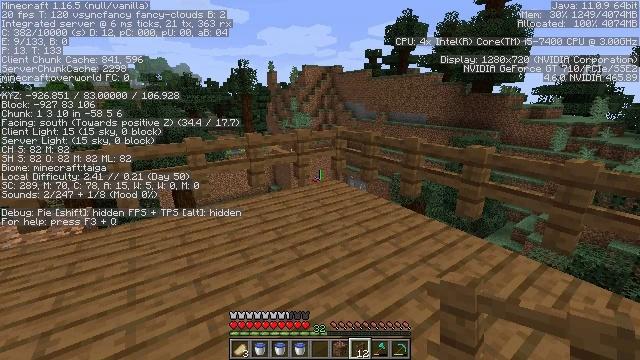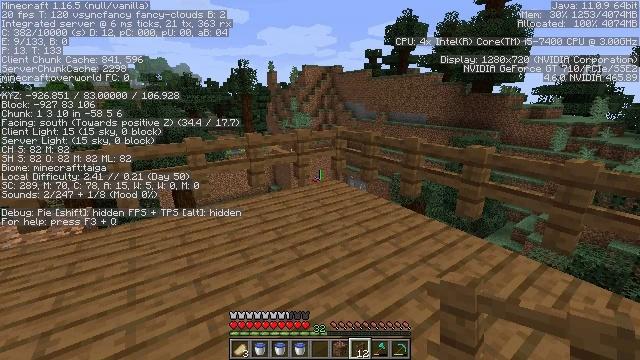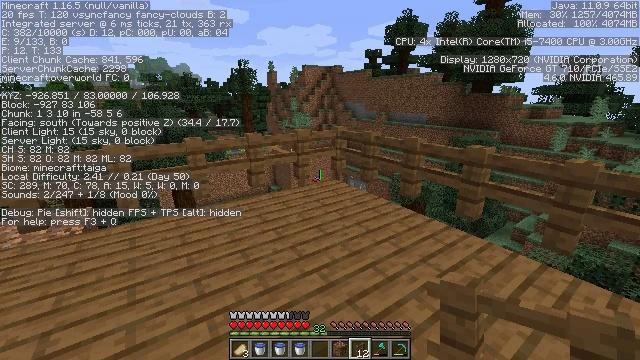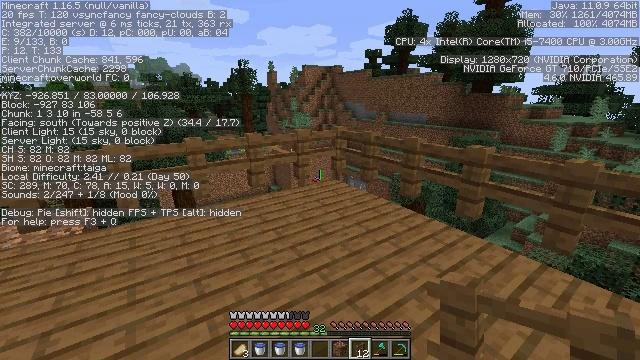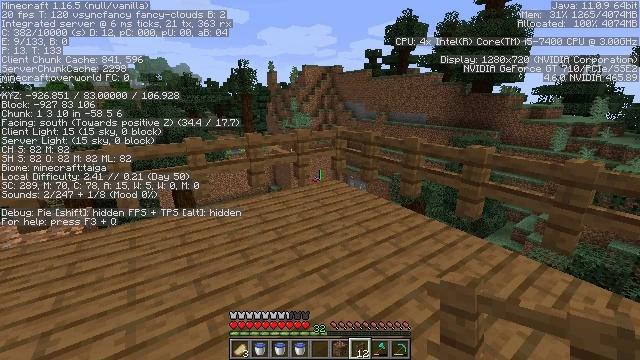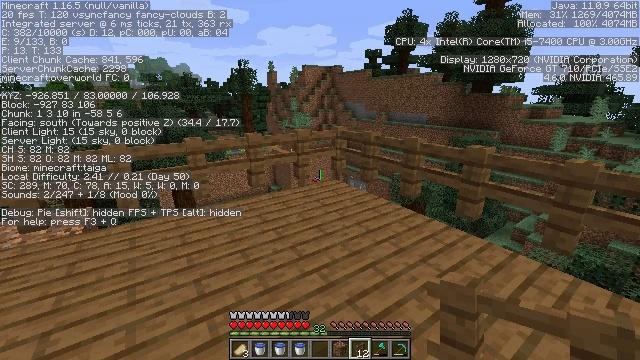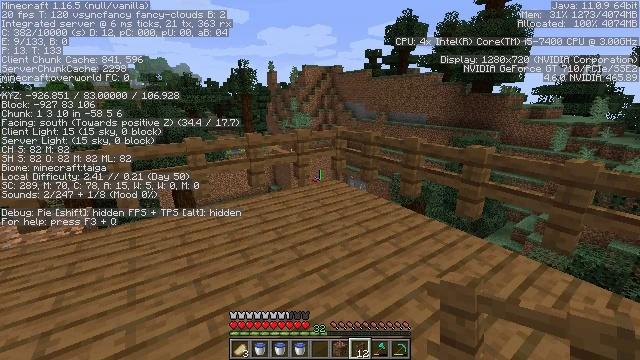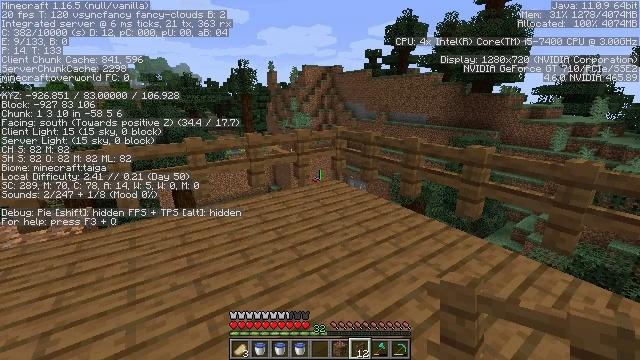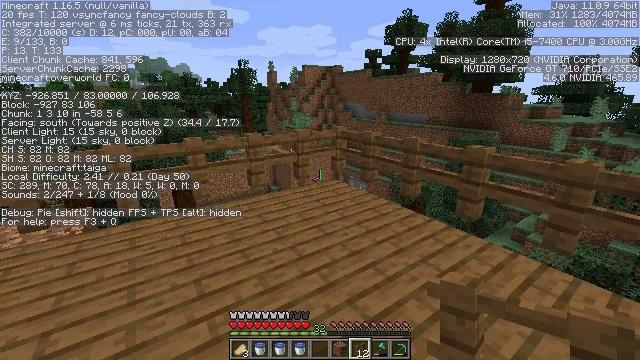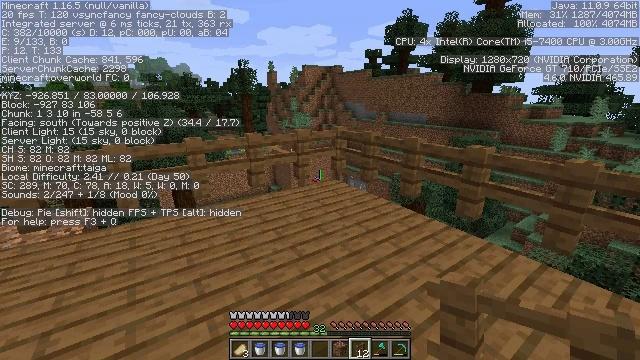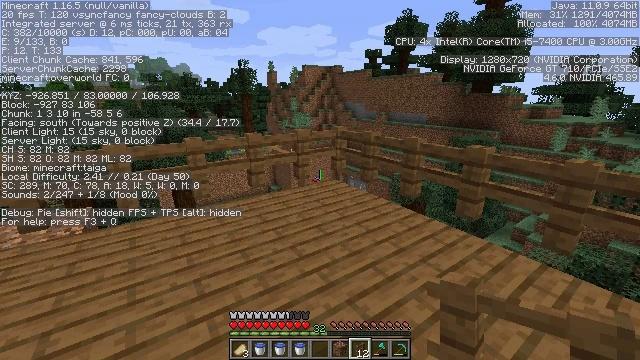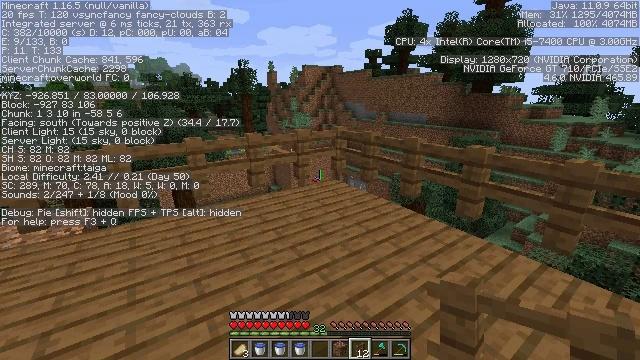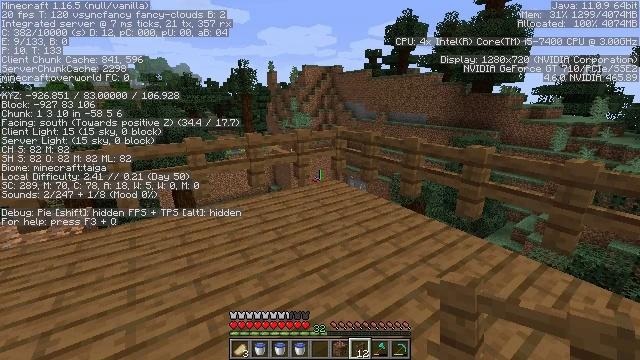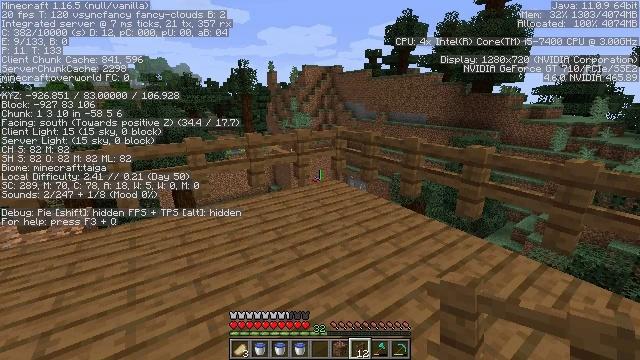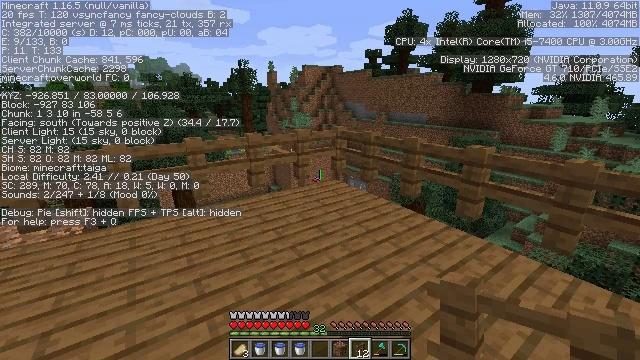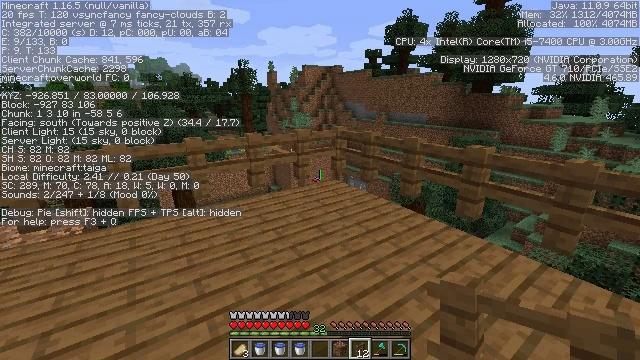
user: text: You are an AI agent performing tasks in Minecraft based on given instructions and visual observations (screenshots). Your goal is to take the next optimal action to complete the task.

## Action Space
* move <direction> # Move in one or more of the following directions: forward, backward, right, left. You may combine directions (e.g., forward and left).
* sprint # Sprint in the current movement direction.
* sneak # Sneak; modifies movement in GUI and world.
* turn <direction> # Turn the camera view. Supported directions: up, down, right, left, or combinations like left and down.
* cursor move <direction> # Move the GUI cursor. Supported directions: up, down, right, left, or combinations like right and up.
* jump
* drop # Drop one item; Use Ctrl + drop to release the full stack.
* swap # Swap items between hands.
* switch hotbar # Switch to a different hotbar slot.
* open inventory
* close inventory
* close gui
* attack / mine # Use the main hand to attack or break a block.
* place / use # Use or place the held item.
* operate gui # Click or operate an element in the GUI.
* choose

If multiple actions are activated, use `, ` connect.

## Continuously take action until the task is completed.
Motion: motion action
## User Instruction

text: Remove the spruce fence from the structure.
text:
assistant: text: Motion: no_op
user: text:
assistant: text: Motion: no_op
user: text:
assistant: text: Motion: no_op
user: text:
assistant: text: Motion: no_op
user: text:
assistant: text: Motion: no_op
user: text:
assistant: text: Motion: no_op
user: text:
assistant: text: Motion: no_op
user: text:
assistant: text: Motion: no_op
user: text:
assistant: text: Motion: no_op
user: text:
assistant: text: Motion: no_op
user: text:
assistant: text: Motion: no_op
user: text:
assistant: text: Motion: no_op
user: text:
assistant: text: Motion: no_op
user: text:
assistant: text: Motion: no_op
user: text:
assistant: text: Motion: no_op
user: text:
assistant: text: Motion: no_op
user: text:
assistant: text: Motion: no_op
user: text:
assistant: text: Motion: no_op
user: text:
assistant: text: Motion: no_op
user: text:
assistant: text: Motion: no_op
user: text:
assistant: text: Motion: no_op
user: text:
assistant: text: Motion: no_op
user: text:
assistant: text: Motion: no_op
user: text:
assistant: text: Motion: no_op
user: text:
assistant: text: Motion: no_op
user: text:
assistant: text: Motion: no_op
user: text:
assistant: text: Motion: no_op
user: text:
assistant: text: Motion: no_op
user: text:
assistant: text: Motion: no_op
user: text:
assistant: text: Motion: no_op